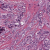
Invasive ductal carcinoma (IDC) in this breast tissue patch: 1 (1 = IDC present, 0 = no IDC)